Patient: sex M, age 64
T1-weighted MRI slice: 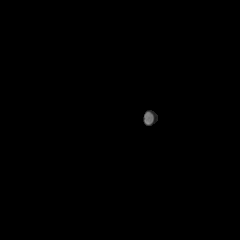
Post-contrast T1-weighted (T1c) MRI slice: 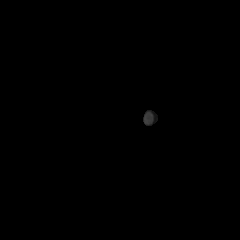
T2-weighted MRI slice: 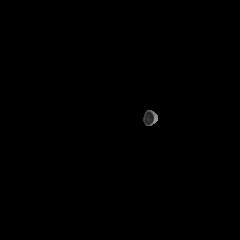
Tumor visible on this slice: no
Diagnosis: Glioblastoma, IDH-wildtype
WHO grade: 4